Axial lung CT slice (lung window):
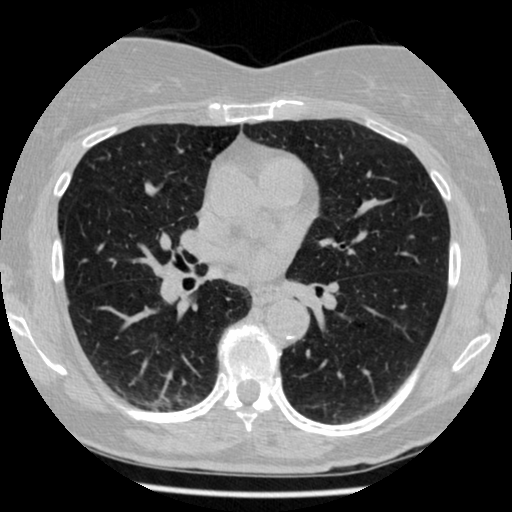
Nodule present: no